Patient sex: F
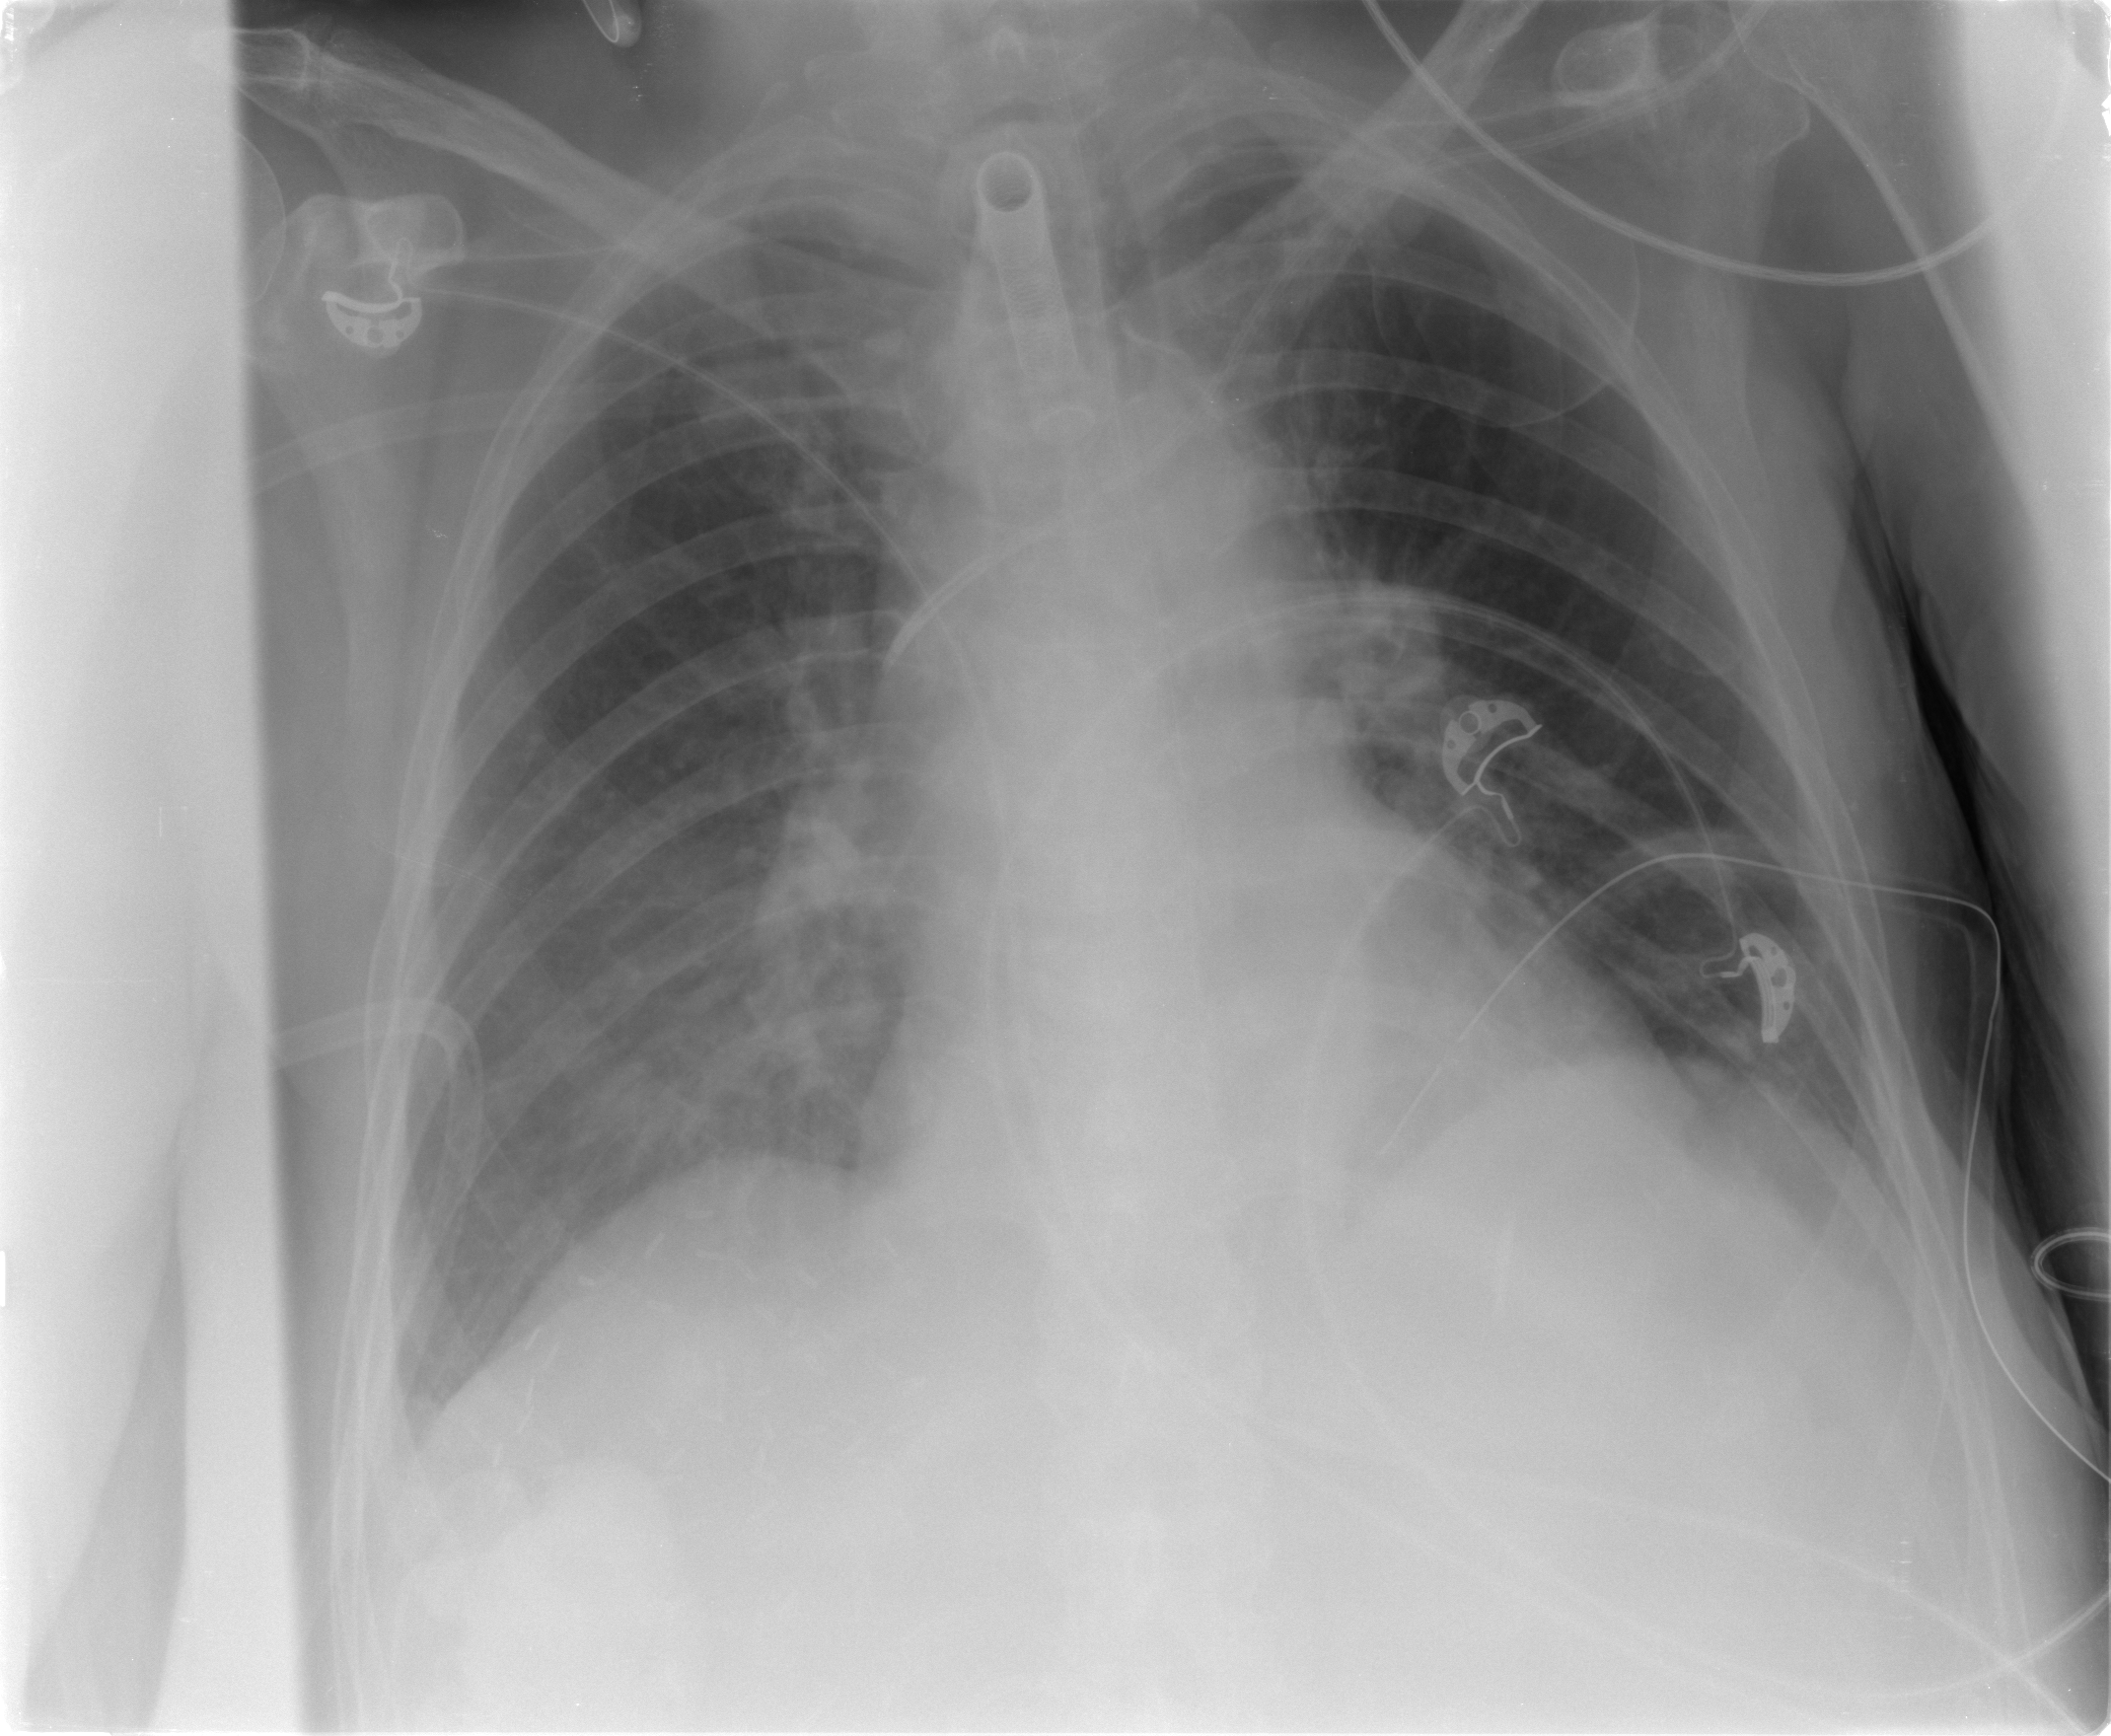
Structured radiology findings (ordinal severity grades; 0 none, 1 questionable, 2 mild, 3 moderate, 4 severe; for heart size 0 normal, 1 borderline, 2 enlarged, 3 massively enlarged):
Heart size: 1
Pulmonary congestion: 0
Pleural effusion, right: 0
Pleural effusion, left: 0
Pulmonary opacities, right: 0
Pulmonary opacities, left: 0
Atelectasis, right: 2
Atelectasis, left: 0